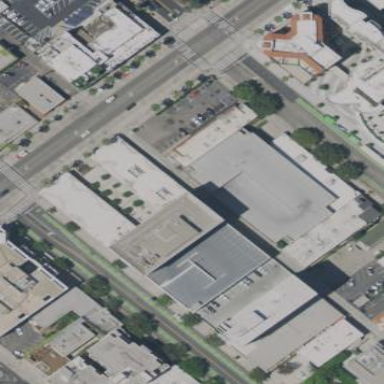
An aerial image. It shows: Commercial building.